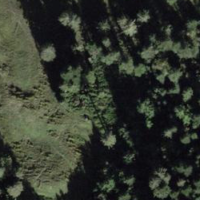
EUNIS habitat code: 43
Species observed at this site:
Caltha palustris